The image folds the raw vibration samples of a bearing signal into a 2-D grayscale square (signal-to-image encoding). Based on the visible evidence, which condition applies: normal, inner_race, outer_race, ball?
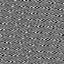
Answer: inner_race